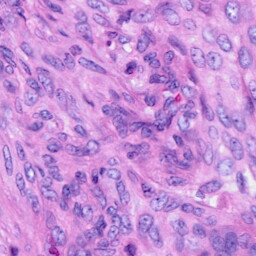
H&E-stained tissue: Ovarian